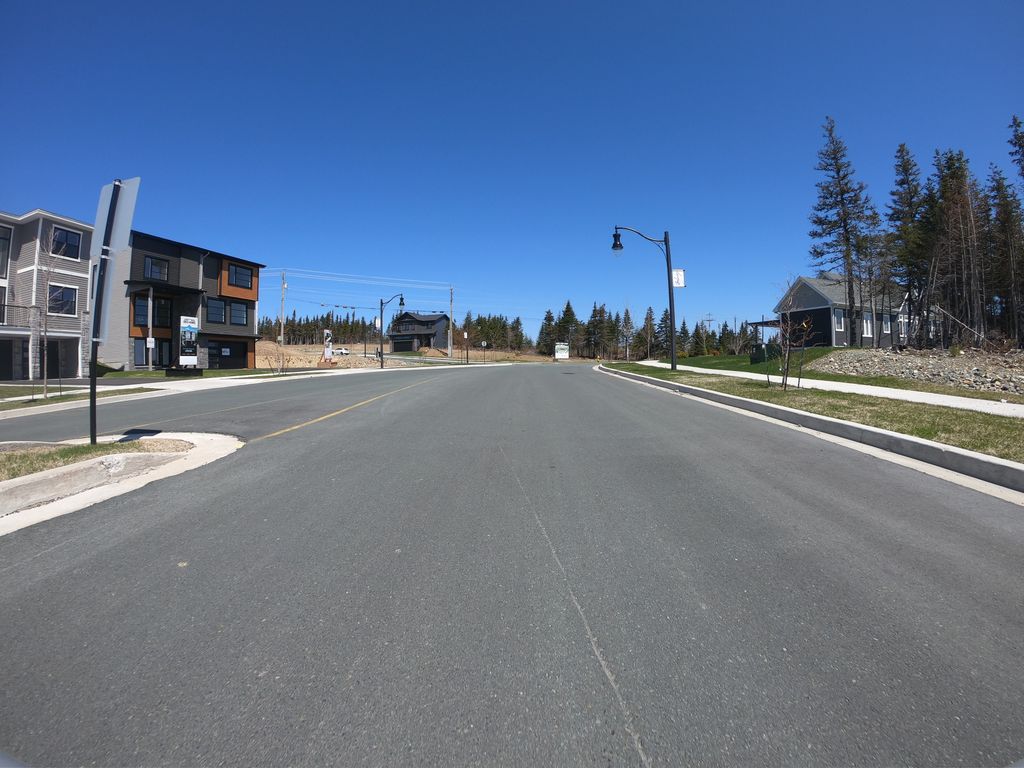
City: st_johns